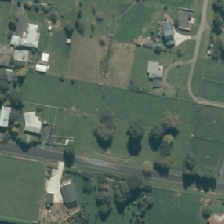
Land cover: urban_parkland